Interaction volume radius: 5 \u00c5
Interaction volume height: 25 \u00c5
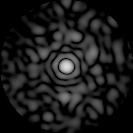
Disorder parameter: 0.8527